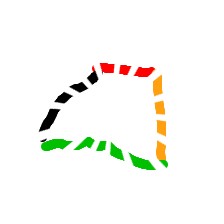
Shape: trapezoid